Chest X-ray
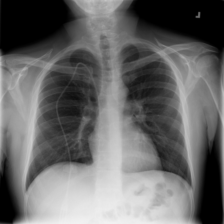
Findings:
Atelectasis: negative
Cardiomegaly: negative
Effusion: negative
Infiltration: positive
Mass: negative
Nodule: negative
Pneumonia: negative
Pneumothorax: negative
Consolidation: negative
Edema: negative
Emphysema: negative
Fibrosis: negative
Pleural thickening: negative
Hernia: negative